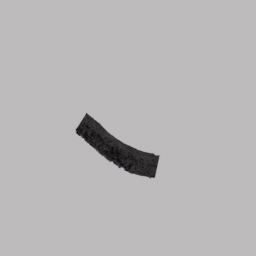
Label: architecture